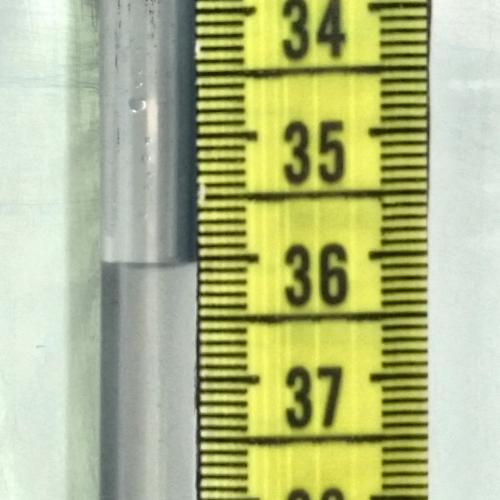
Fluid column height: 36.0 cm